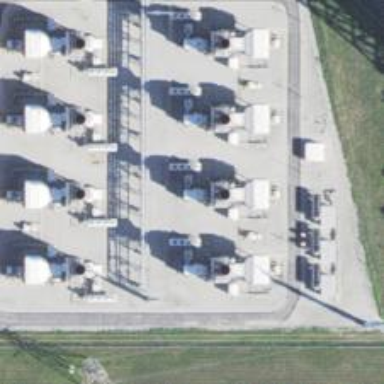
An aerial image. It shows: Gas turbine generator.